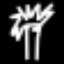
Label: palm tree